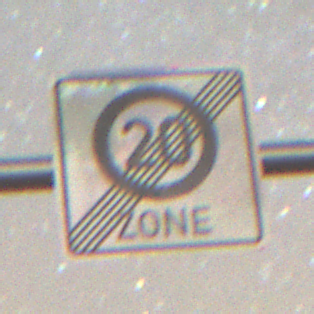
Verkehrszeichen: EndeZone20
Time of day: Night
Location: Outdoor (Nature)
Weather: Clear
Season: NotSpecified
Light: Natural